Question: There was a problem with my site that caused many pictures of articles to be deleted
The problem is that the sources of the images are in the article, but the image has been deleted as in the image below :

I want a way to set a default image for all articles without an image.
Just for reference, I tried a lot of plugins and it didn't work because in my case there is an image of the article, but the image source is deleted
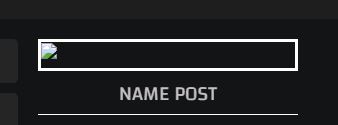
Answer: You can try it :
First, you need to create an image that you want to use as the default image. Next, you need to upload it to your theme's images folder using a FTP client. Your theme's images folder is located inside /wp-content/themes/yur-theme/ folder. If it doesn't have the images folder, then you need to create it.
The easiest way to set a default featured image is by using the Default Featured Image plugin. This plugin adds a new setting to the WordPress Media page where you can upload a fallback featured image.
First, you'll need to install and activate the Default Featured Image plugin. If you need help, then please see our step by step guide on how to install a WordPress plugin.
Upon activation, head over to Settings " Media. Once you've done that, just click on the 'Select default featured image' button.
You can now either choose an image from the WordPress media library or upload a new file.
After choosing your fallback, scroll to the bottom of the screen and click on 'Save Changes.'
WordPress will now use the image that you selected as your default thumbnail for any posts or pages where you don't provide a featured image.
You can change the default image at any point by repeating the same process above.
If you no longer want to use a default featured image, then simply go to Settings " Media. Then just click on the 'Don't use a default featured image button.
Don't forget to click on 'Save Changes when you're done.